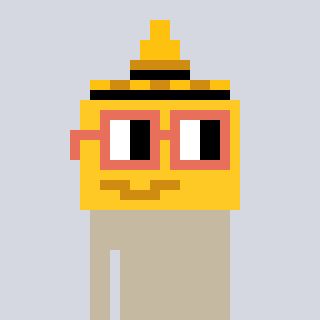
a pixel art character with square orange glasses, a mustard-shaped head and a peachy-colored body on a cool background